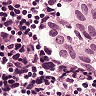
Metastatic tissue present: yes